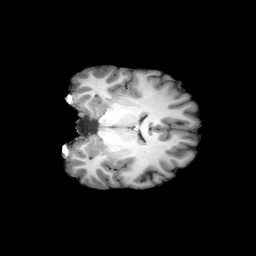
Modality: T1w
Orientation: coronal